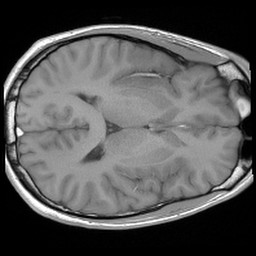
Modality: FLASH
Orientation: axial
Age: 20
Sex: male
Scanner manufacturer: siemens
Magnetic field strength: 3 T
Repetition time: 0.245 s
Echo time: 0.0026 s